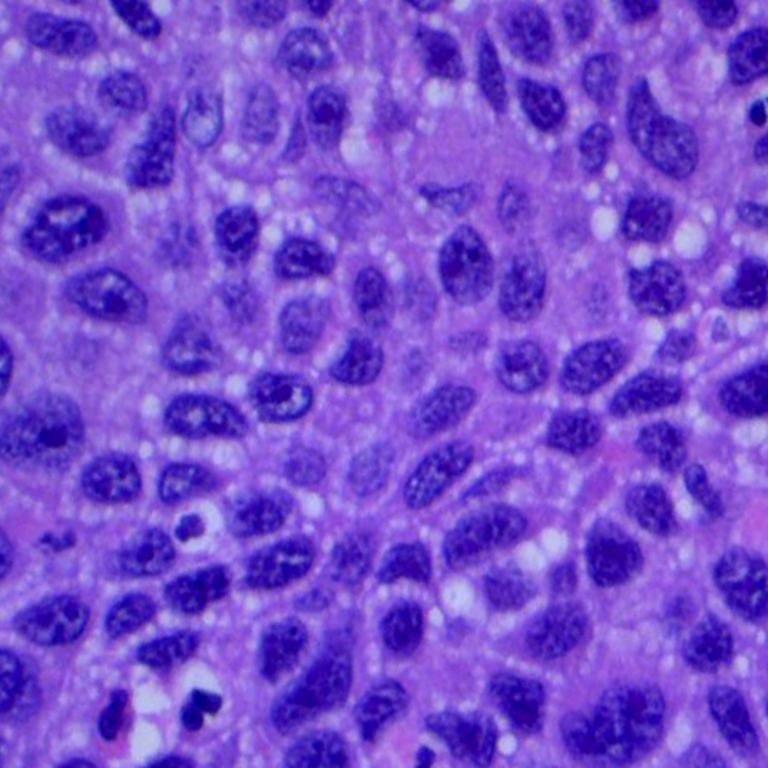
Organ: lung
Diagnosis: squamous carcinomas